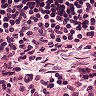
Metastatic tissue present: no